Field crop: tomato
Growth stage: 1
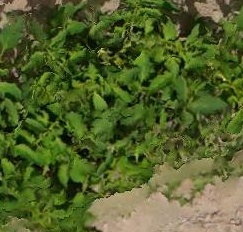
Species: tomato